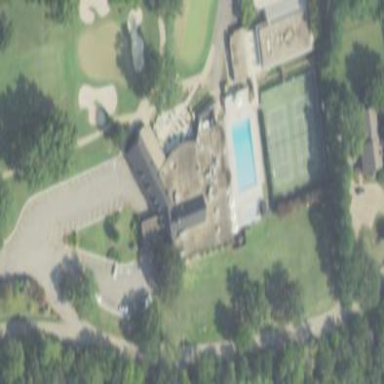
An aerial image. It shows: Clubhouse building at golf course.